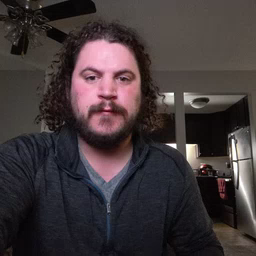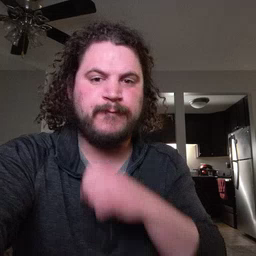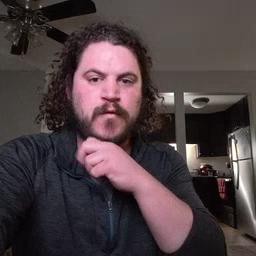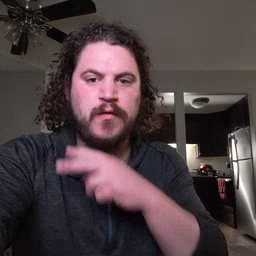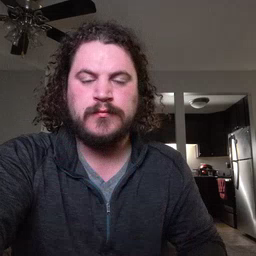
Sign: frog